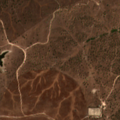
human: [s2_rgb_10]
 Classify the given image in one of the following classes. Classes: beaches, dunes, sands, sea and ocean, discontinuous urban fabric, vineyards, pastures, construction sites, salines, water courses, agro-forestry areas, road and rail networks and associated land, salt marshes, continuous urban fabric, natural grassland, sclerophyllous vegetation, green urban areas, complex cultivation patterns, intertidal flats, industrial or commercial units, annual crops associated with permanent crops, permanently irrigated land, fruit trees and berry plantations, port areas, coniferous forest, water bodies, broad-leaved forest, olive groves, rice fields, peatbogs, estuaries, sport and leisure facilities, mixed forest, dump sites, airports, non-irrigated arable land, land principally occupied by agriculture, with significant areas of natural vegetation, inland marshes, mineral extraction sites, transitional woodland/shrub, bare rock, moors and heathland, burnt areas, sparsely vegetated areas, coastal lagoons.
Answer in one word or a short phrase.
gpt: permanently irrigated land, pastures, agro-forestry areas